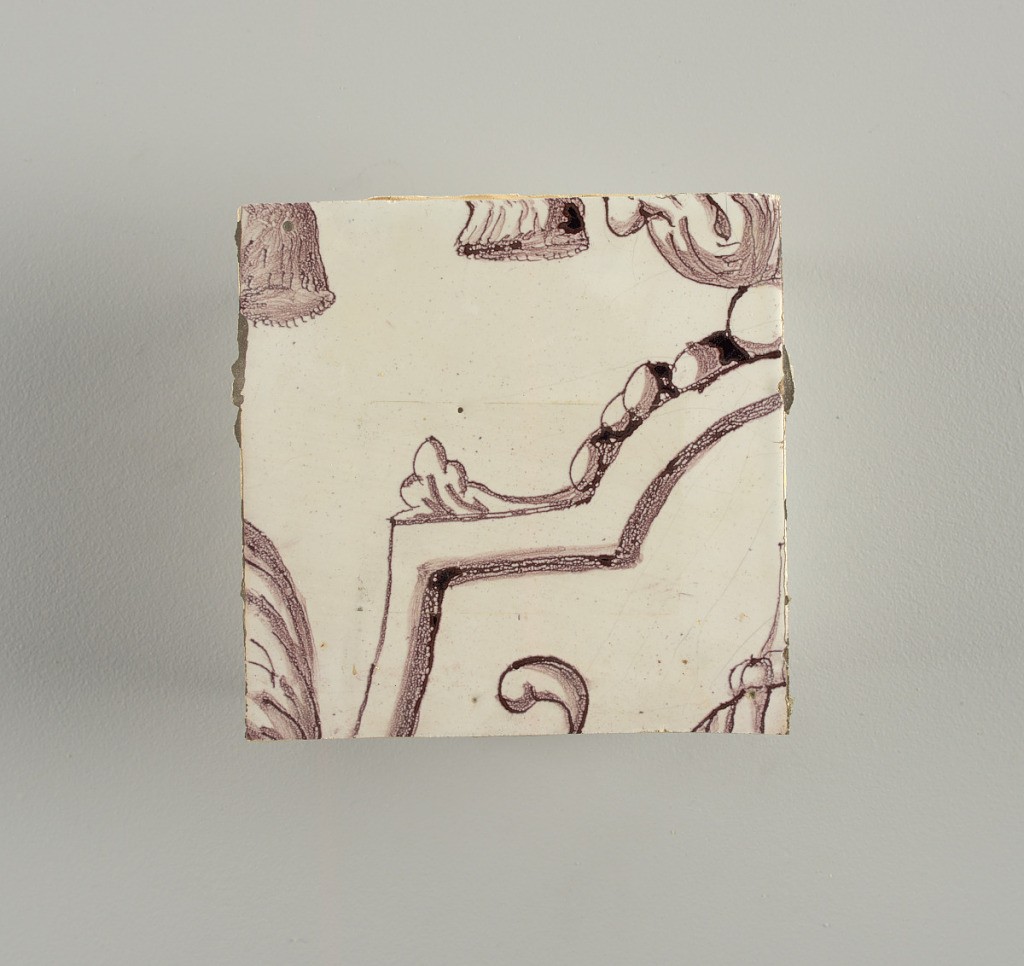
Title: Wall facing
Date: ca. 1725
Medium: Tin-glazed earthenware, underglaze
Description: Horizontal rectangle.  Thirty-seven tiles wide and twenty-one high with opening for door or window nineteen and one-half tiles high and twelve wide.  To left and right of opening, centered canopy above. Left, woman representing Hope, right, a sculputure urn.  Centered above opening, a mascaron.  Arabesque design of foliage.